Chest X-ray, PA view. Patient: 60 years old, sex F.
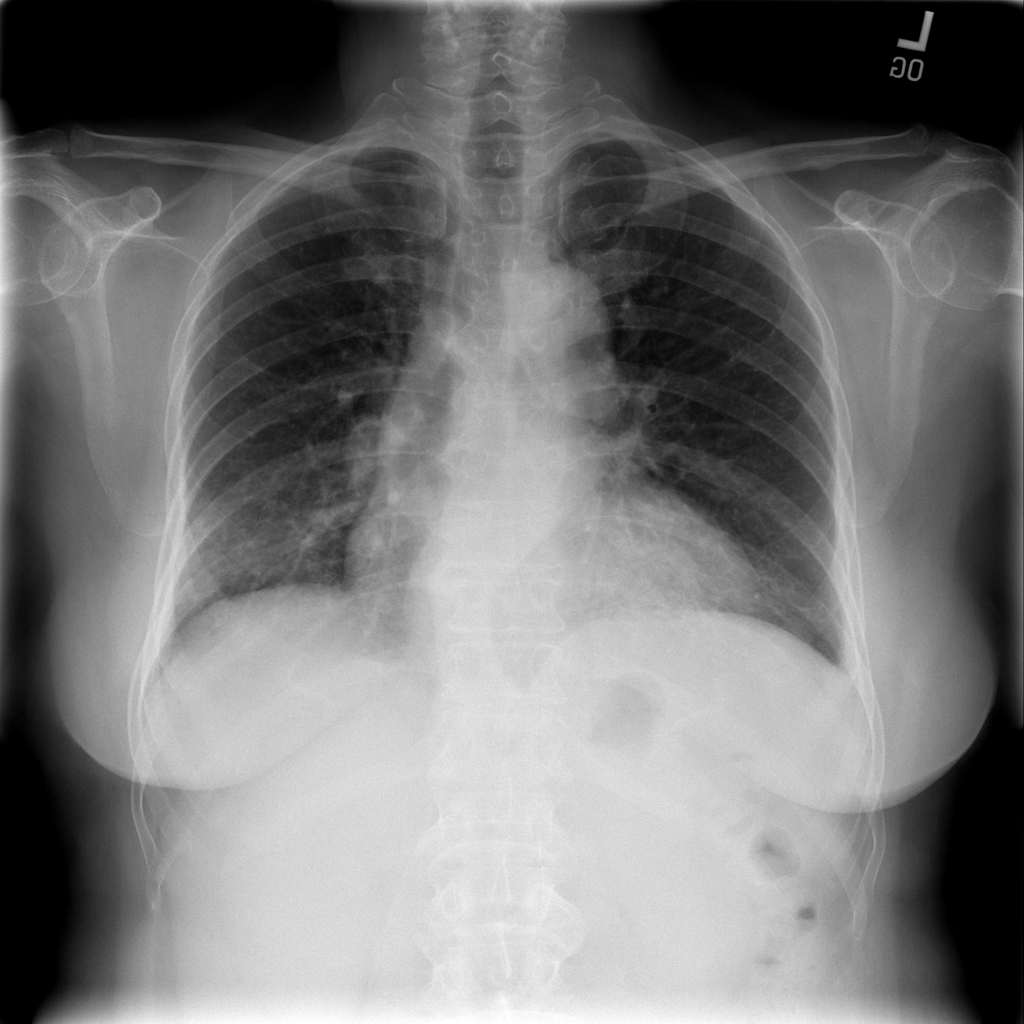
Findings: No Finding